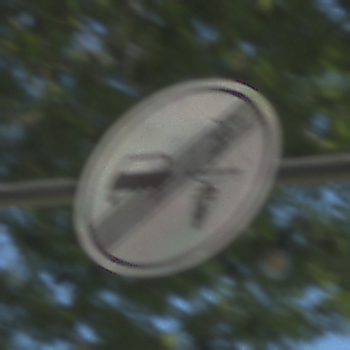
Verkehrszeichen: EndeVerbotUeberholenEinspurigeFahrzeuge
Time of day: Midday
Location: Outdoor (Suburban)
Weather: Clear
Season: NotSpecified
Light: Natural